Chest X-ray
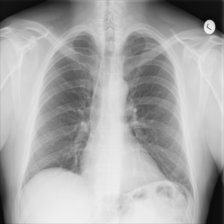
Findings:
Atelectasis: negative
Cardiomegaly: negative
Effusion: negative
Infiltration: negative
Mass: negative
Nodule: negative
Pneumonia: negative
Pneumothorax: negative
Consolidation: negative
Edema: negative
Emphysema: negative
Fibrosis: negative
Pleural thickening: negative
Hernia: negative